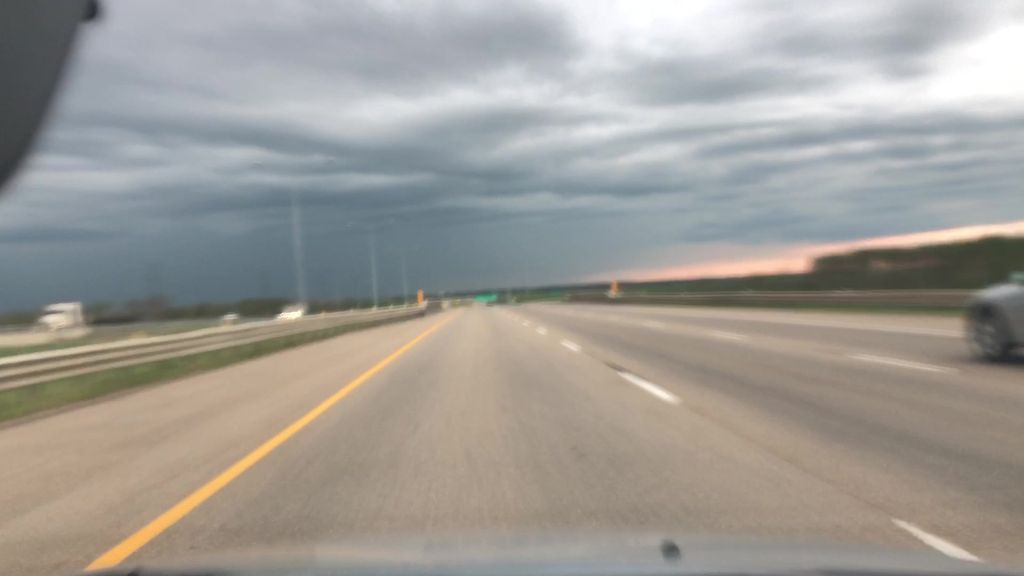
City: edmonton